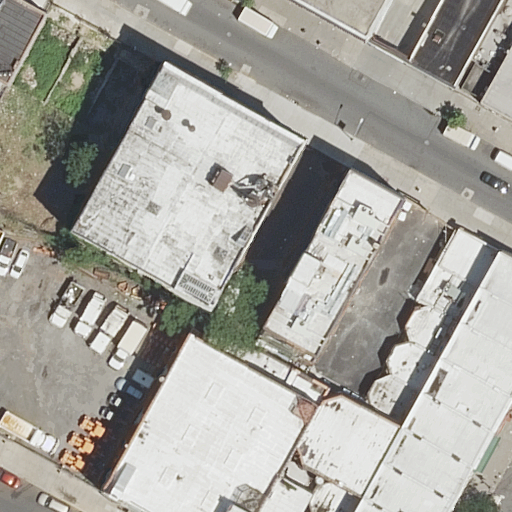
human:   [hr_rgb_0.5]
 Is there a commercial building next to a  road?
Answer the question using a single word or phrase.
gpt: no

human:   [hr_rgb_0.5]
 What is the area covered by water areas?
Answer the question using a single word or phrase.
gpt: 0m2

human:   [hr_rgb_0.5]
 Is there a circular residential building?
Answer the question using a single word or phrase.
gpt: no

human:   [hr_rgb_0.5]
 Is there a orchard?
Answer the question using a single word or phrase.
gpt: no

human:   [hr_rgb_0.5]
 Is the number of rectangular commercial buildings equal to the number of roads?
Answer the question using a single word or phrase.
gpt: no

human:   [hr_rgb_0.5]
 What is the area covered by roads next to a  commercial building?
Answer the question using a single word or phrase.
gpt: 0m2

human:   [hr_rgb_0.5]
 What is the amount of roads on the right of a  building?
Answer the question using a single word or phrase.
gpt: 2

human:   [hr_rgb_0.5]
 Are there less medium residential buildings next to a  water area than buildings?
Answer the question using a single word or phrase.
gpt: yes

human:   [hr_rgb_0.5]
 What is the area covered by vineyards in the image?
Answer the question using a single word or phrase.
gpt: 0m2

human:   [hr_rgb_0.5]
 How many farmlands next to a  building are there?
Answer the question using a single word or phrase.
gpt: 0

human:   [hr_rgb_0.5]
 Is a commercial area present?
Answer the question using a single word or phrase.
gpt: no

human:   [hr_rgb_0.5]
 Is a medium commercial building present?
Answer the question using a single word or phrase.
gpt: no

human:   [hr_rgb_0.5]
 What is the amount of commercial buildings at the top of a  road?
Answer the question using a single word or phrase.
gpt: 0

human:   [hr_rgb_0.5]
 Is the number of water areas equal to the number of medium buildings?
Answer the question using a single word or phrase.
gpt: no

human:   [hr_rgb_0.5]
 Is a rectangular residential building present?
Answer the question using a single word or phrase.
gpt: yes

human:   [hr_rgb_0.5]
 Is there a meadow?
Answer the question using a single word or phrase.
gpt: no

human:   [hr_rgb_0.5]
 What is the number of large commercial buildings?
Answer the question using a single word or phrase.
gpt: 0

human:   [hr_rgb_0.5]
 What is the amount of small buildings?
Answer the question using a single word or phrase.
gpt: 5

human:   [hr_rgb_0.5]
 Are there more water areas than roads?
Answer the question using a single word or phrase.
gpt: no

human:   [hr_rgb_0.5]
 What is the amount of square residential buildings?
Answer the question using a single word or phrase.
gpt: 0

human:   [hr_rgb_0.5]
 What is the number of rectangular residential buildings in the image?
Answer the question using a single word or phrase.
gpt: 10

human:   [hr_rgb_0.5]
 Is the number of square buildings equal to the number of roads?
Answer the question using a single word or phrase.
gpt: no

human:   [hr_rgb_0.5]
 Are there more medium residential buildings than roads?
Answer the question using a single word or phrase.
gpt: yes

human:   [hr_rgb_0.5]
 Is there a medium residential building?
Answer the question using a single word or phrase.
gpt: yes

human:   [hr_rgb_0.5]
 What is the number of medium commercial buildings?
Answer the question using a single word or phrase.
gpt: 0

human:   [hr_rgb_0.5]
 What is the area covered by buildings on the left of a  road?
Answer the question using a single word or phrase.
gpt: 2428m2

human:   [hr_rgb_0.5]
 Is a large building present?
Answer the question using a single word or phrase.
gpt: yes

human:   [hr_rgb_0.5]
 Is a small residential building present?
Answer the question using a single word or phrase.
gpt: yes

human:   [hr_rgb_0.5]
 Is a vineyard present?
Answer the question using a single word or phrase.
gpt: no

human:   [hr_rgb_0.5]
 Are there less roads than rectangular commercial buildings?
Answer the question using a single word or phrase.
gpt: no

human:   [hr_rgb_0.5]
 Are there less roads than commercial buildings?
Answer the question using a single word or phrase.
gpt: no

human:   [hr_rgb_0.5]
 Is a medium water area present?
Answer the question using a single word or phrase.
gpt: no

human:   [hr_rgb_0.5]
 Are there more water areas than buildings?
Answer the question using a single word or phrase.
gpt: no

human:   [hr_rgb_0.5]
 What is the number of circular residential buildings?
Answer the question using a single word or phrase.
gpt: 0

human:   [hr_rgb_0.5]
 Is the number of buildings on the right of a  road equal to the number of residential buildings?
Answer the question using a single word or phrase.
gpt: no

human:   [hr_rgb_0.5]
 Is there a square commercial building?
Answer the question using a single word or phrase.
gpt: no